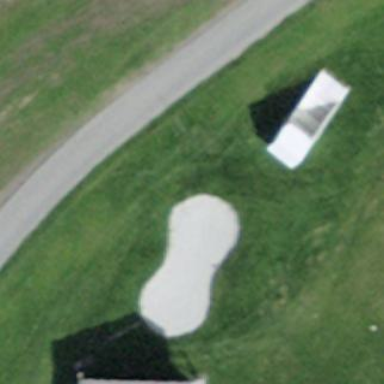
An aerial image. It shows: Golf bunker filled with natural sand.